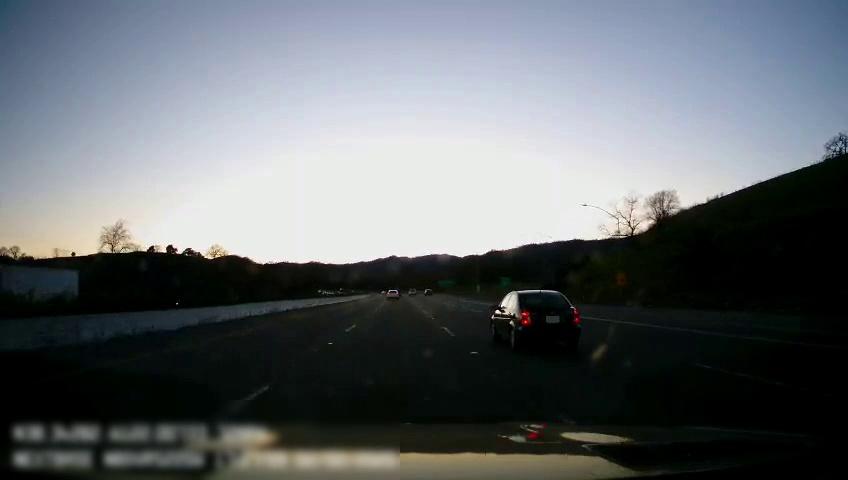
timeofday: Day
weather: Cloudy
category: Drivable Space
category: Vehicles | SUV
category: Vehicles | Truck
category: Vehicles | Car
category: Lanes | Current Lane
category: Lanes | Current Lane
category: Lanes | Alternate Lane
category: Lanes | Alternate Lane
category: Traffic | Signs
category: Traffic | Signs